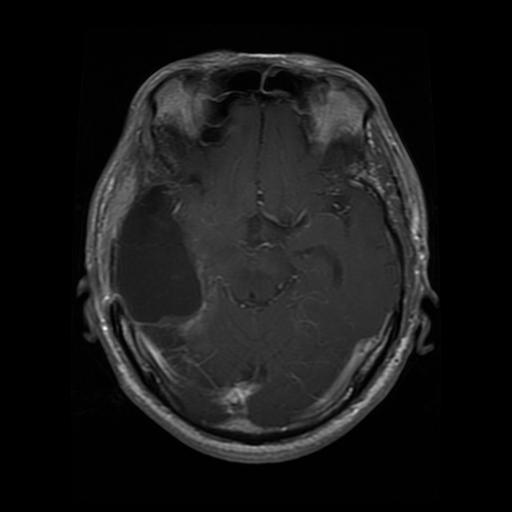
Label: glioma